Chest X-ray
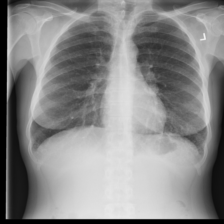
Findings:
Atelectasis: negative
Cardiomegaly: negative
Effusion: negative
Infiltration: negative
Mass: negative
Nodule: negative
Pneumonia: negative
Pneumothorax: negative
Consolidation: negative
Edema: negative
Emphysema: negative
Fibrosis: negative
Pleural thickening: negative
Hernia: negative